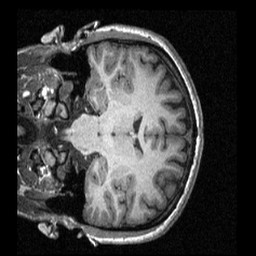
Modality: T1w
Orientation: coronal